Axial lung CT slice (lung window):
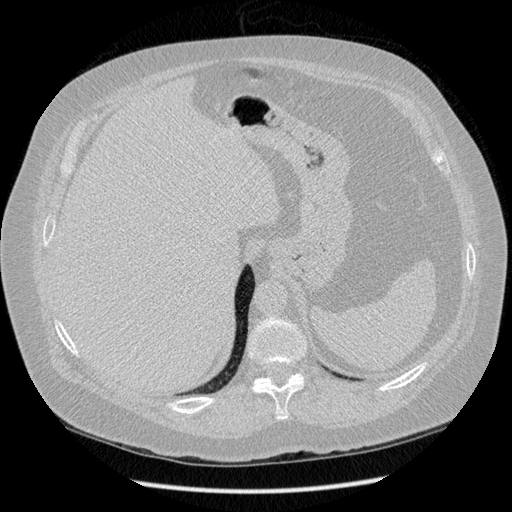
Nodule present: no